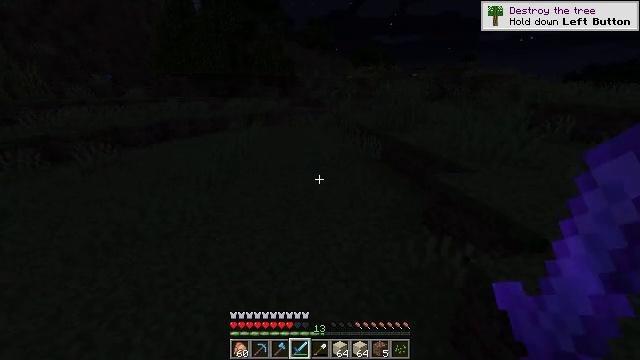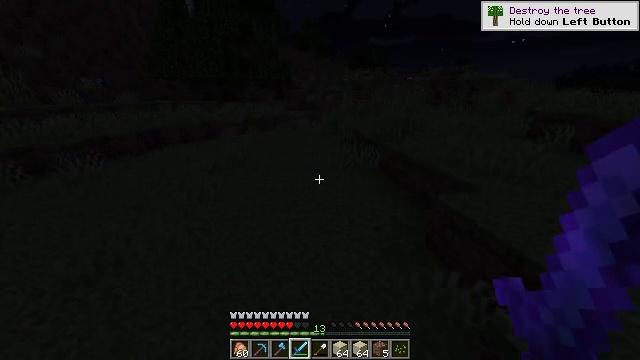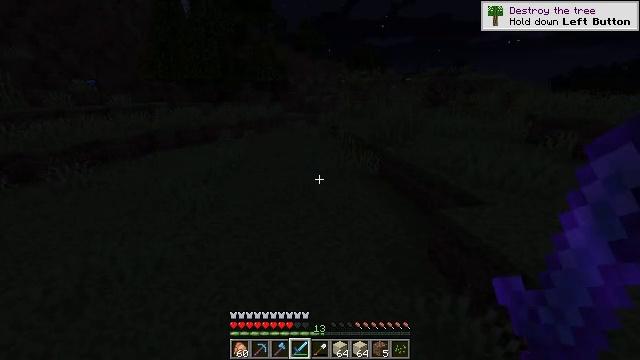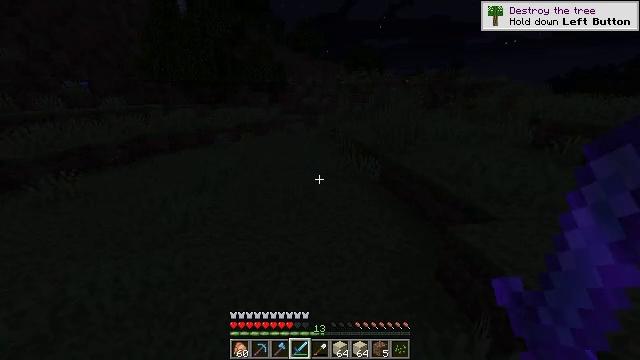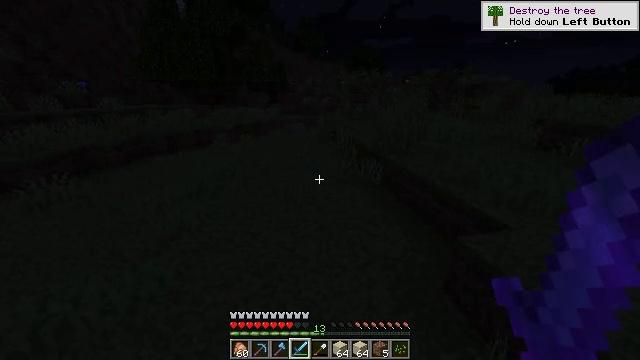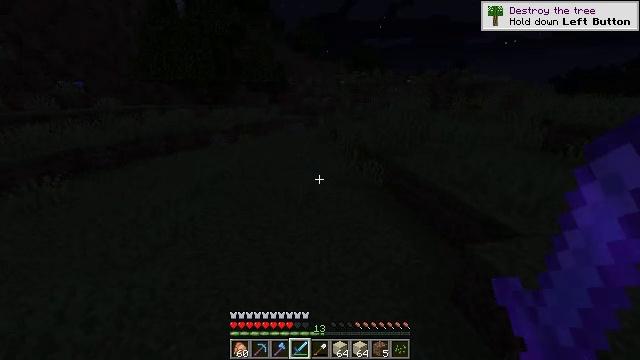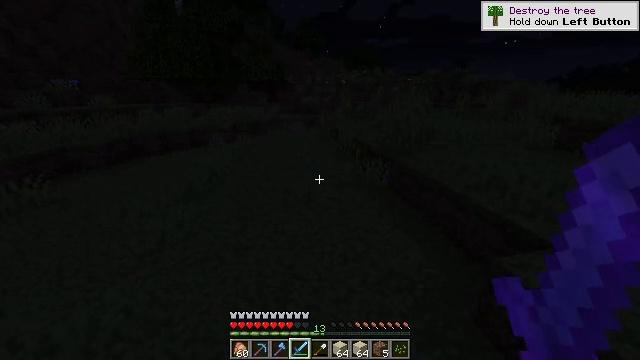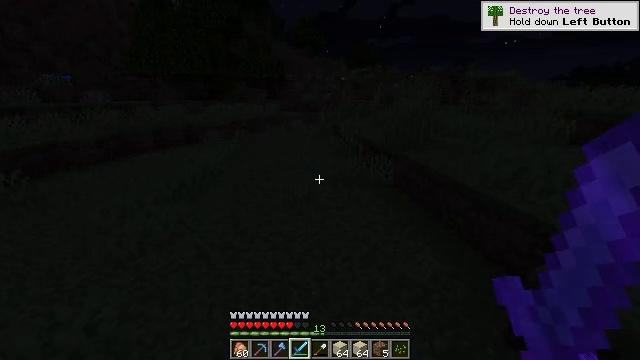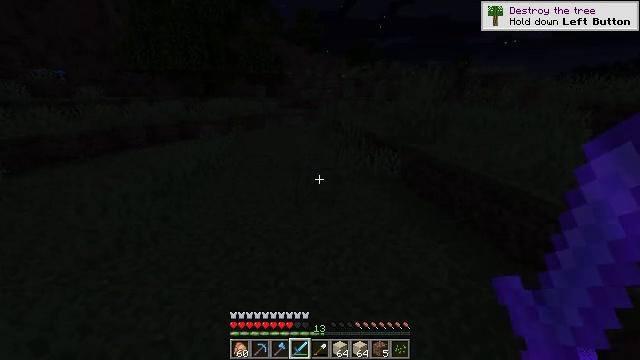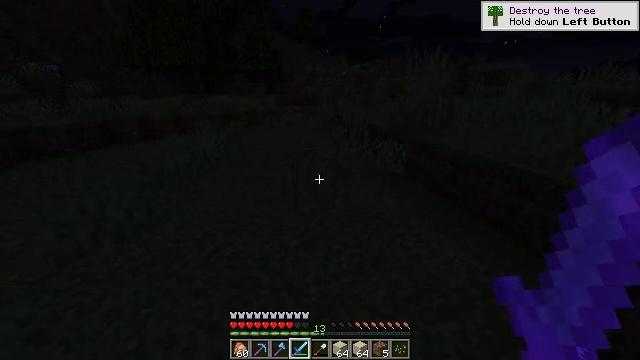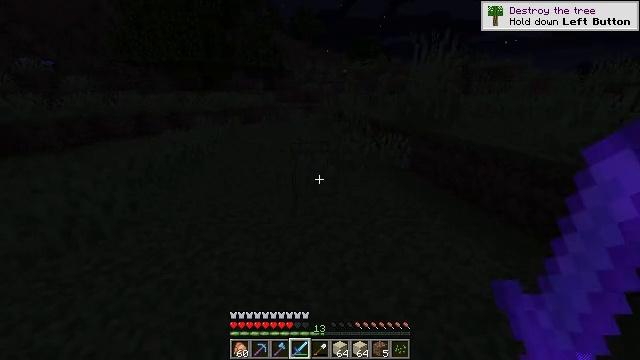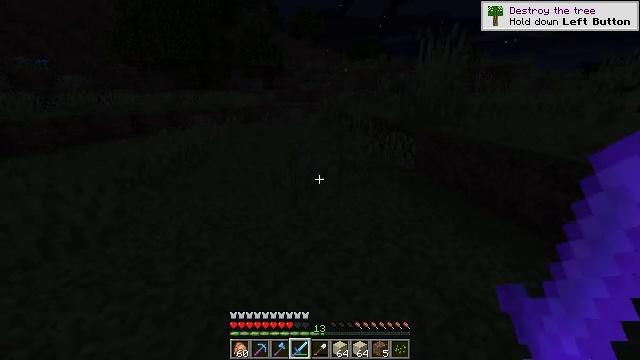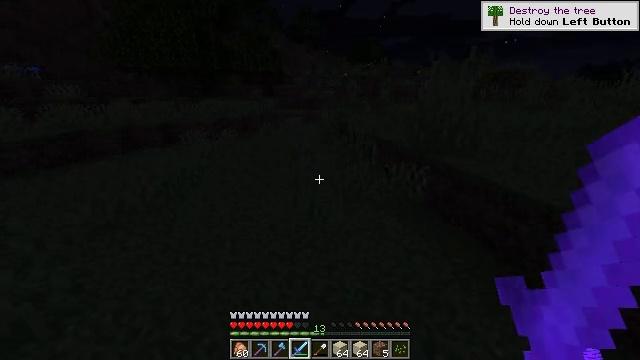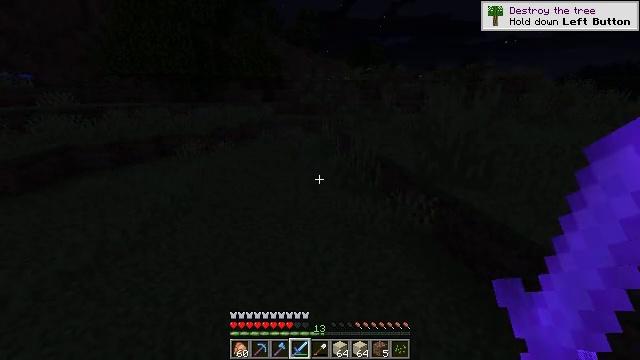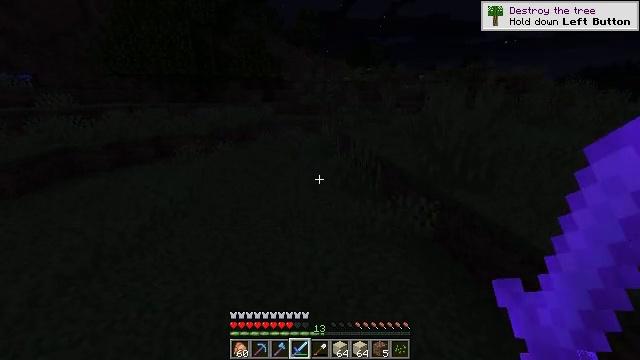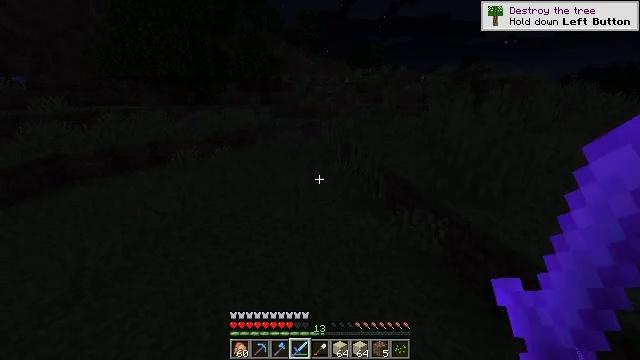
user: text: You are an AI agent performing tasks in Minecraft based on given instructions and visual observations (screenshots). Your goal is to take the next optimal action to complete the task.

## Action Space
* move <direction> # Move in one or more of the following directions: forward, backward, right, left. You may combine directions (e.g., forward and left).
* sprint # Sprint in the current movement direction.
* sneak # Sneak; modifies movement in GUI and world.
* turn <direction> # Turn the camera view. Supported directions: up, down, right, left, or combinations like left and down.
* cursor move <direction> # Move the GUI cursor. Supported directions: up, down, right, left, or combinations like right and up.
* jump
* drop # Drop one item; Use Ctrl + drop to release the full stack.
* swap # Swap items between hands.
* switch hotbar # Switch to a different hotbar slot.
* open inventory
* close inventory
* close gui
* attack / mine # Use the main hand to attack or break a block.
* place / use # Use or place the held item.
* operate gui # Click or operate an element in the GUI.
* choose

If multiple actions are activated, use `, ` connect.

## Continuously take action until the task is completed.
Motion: motion action
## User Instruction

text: Collect some oak leaves.
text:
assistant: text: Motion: move forward, turn right, jump
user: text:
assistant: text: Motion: move forward, jump
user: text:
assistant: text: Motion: move forward, jump
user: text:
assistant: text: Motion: move forward, jump
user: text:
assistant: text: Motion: move forward, jump
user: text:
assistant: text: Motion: move forward, jump
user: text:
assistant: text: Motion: move forward, jump
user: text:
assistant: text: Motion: move forward, jump
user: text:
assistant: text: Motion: move forward, sprint, jump
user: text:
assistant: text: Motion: move forward, sprint, jump
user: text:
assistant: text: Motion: move forward, sprint, jump
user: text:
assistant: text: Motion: move forward, sprint, jump
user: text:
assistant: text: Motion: move forward, jump
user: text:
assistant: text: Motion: move forward, jump
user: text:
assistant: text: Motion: move forward, jump
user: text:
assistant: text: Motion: move forward, jump
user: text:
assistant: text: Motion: move forward, jump
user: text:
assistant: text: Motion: move forward, jump
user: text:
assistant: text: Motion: move forward, jump
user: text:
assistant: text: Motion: move forward, sprint, turn left, jump
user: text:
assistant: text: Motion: move forward, sprint, turn left, jump
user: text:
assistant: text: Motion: move forward, sprint, turn left, jump
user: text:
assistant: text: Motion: move forward, sprint, turn left, jump
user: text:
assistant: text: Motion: move forward, jump
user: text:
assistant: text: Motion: move forward, jump
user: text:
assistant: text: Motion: move forward, jump
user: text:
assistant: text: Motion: move forward, jump
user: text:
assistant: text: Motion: move forward, jump
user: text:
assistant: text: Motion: move forward, jump
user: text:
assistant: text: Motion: move forward, jump